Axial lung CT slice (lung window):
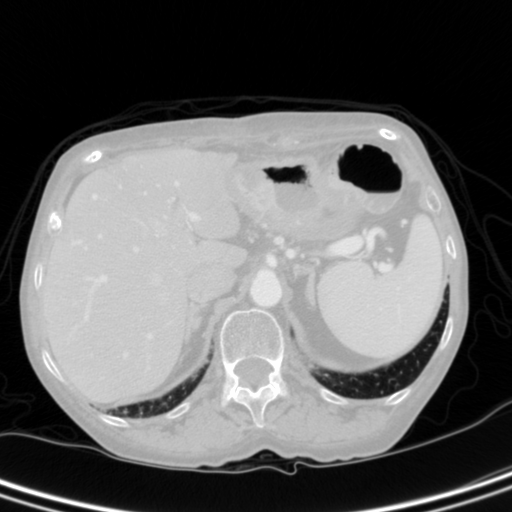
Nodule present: no